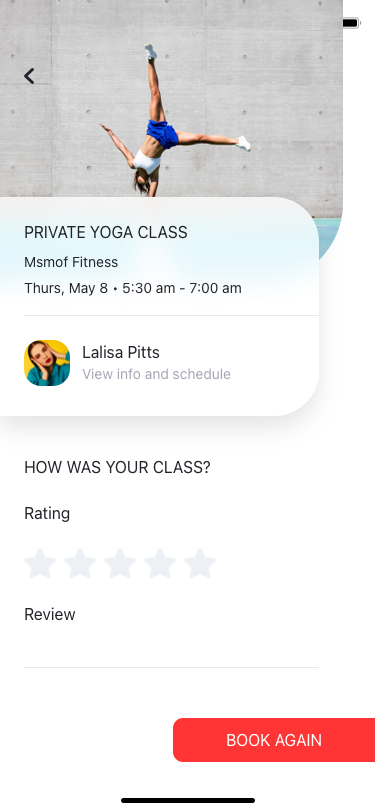
Text in this UI design:
Lalisa Pitts
View info and schedule
PRIVATE YOGA CLASS
Msmof Fitness
Thurs, May 8 • 5:30 am - 7:00 am
HOW WAS YOUR CLASS?
Rating
Review
BOOK AGAIN